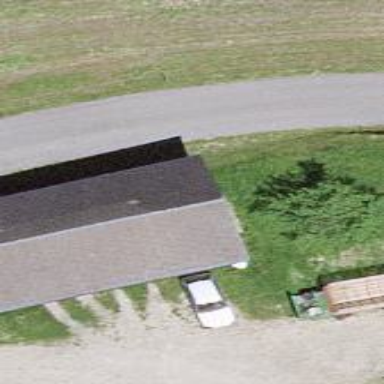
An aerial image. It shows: Barn.